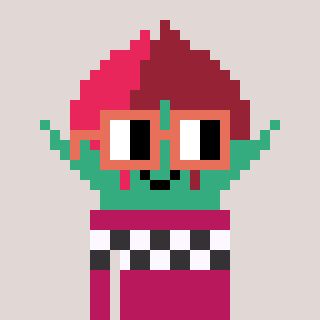
a pixel art character with square orange glasses, a rosebud-shaped head and a darkpink-colored body on a warm background